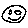
Label: smiley face